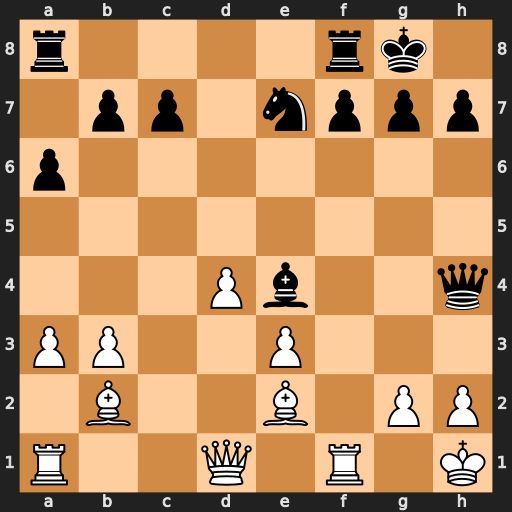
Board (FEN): r4rk1/1pp1nppp/p7/8/3Pb2q/PP2P3/1B2B1PP/R2Q1R1K
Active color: w
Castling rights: -
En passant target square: -
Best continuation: Rf4 Bxg2+ Kxg2